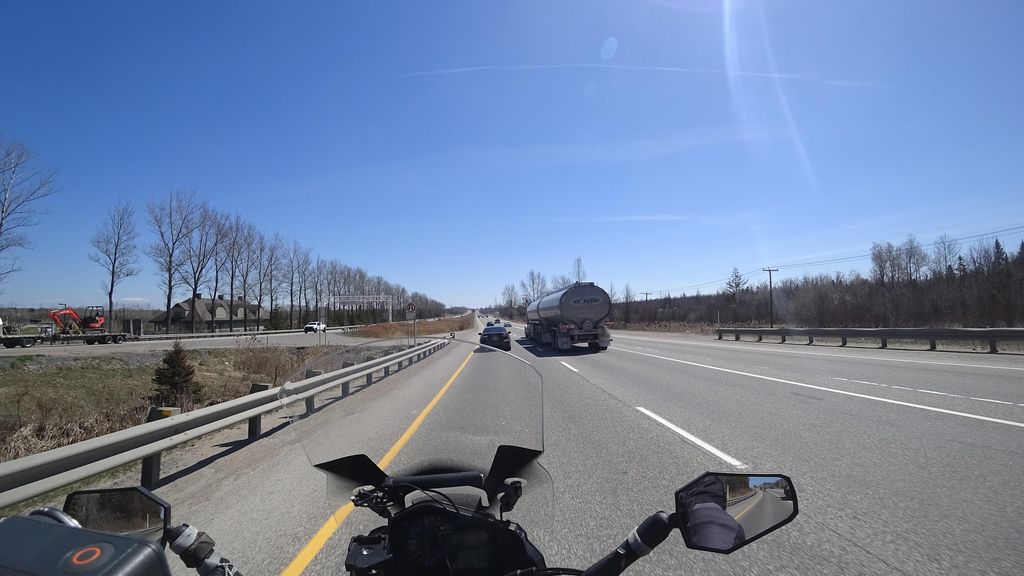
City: quebec_city